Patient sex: M
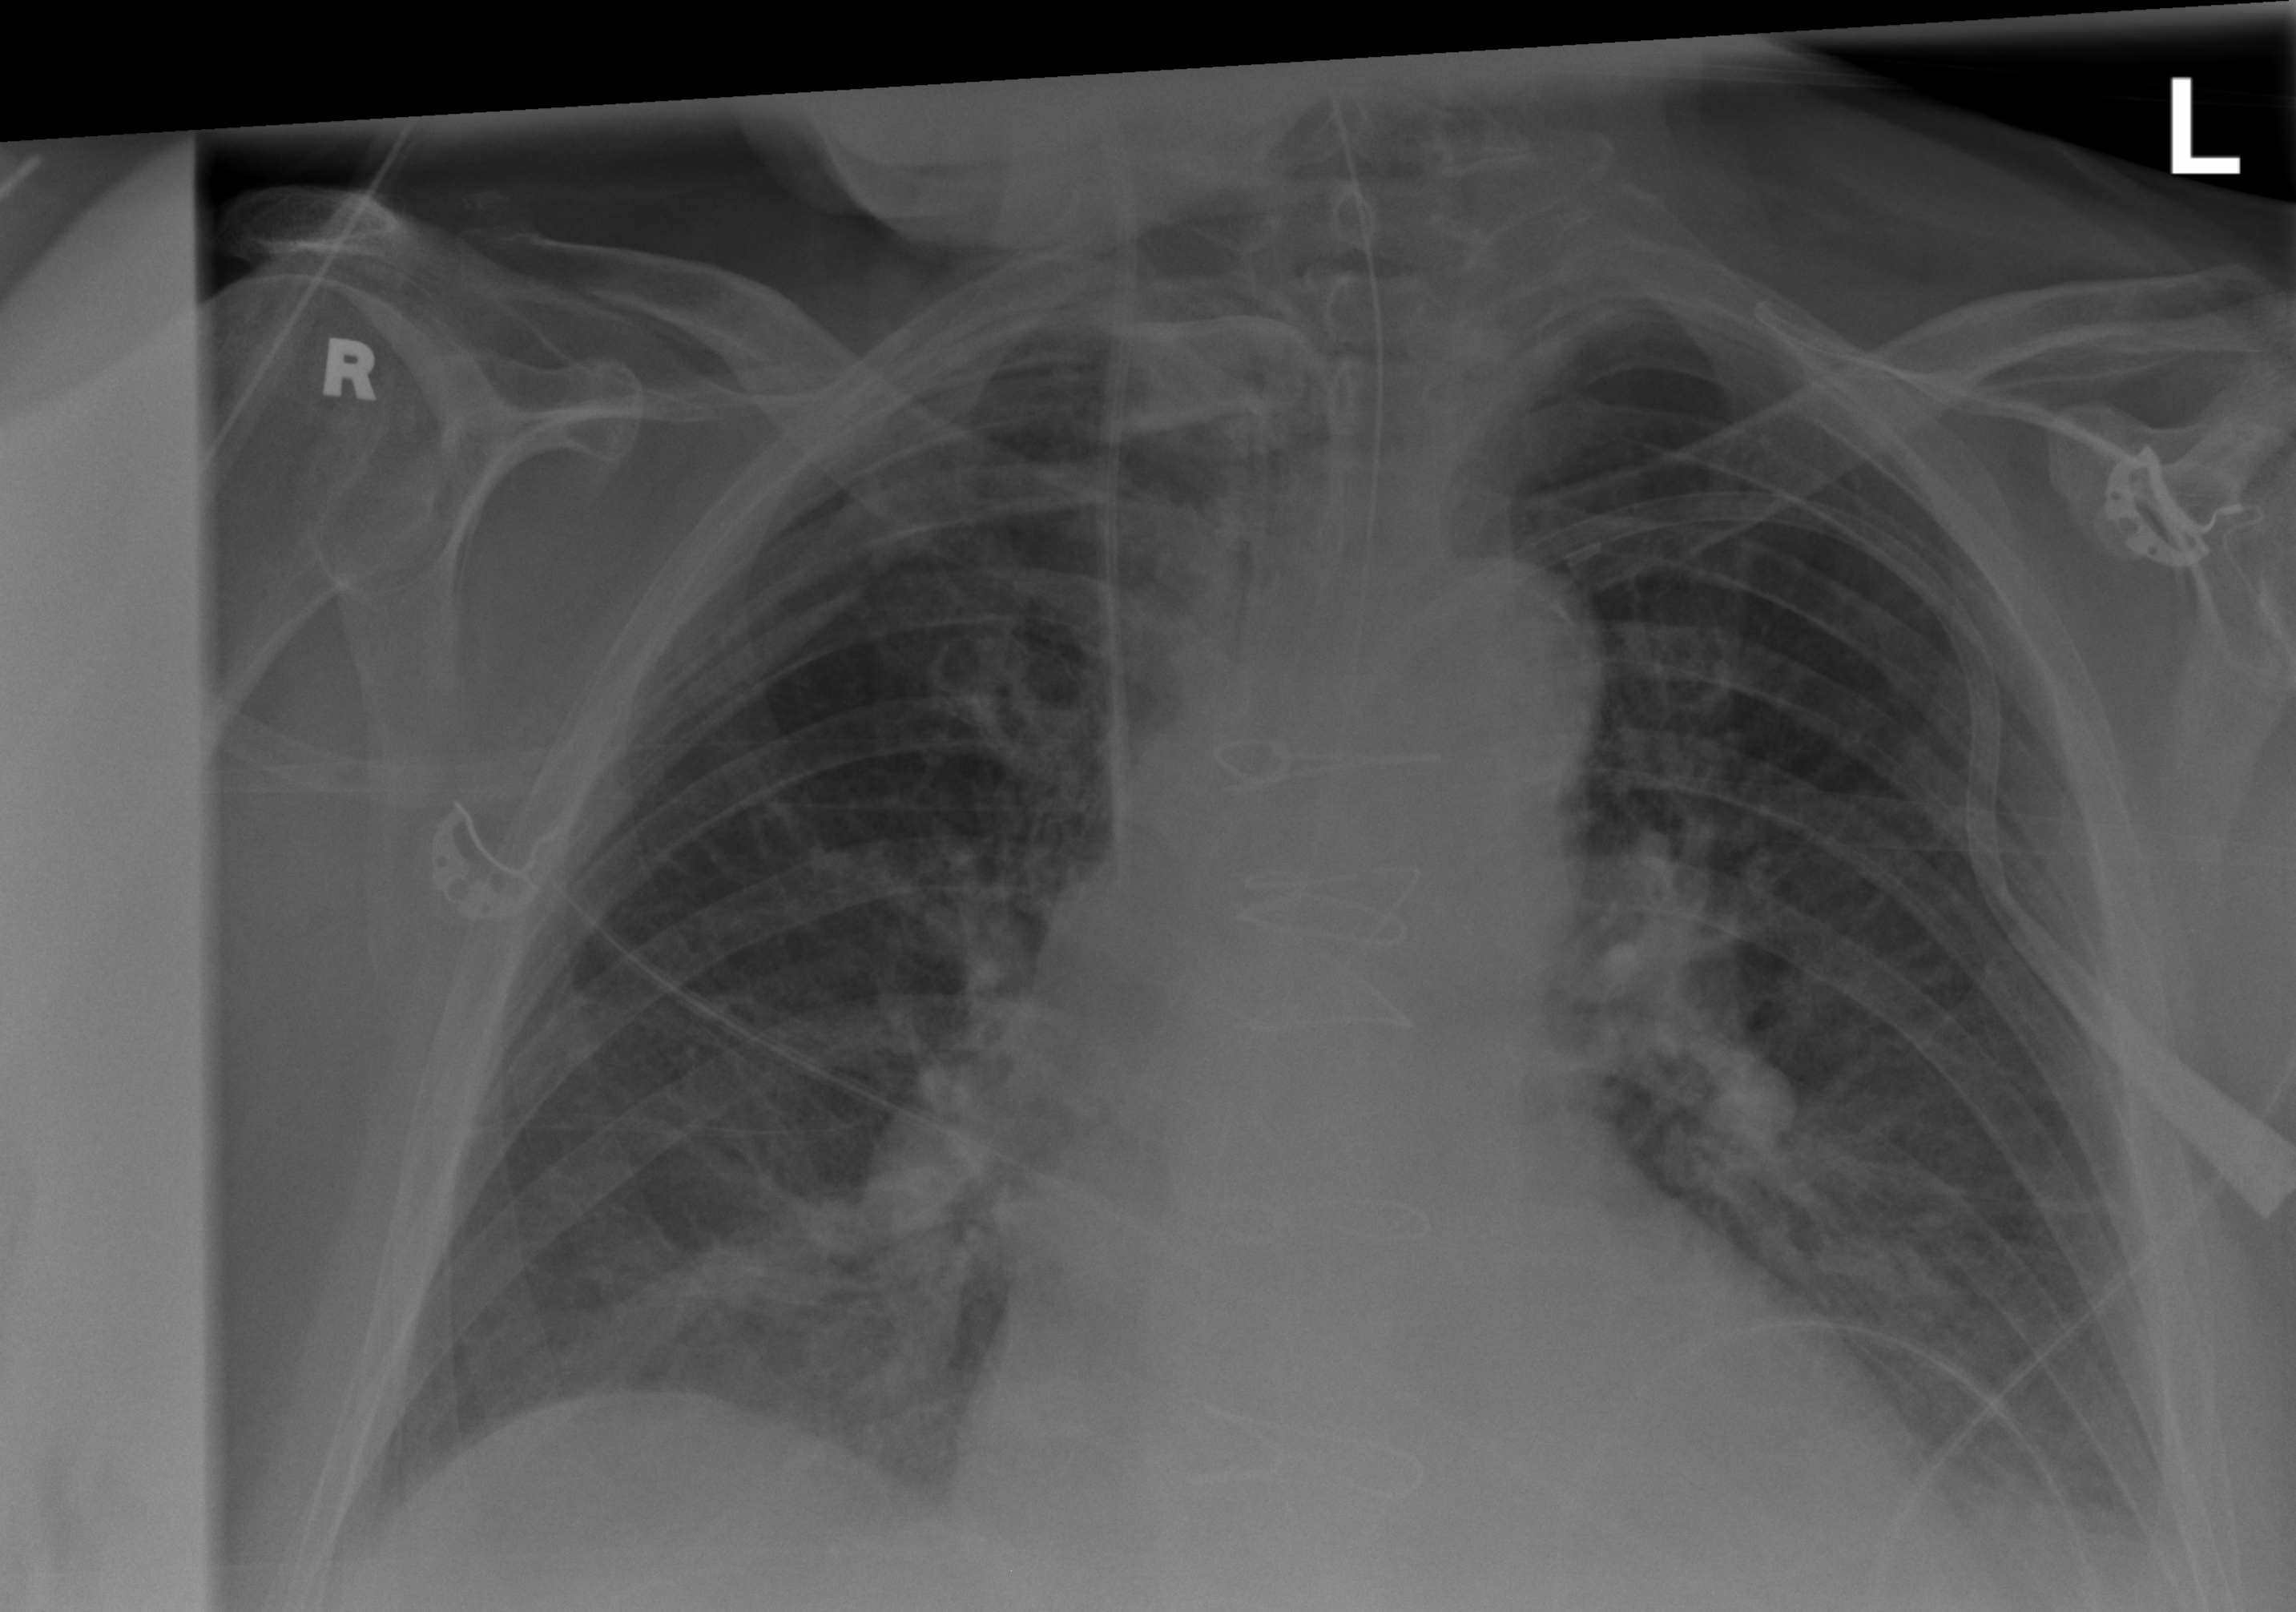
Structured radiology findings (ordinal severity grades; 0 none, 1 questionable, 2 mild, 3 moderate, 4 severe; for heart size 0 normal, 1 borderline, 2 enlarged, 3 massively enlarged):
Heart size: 0
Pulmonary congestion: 0
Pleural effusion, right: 0
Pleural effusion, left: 2
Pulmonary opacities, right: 0
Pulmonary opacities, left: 2
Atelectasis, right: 2
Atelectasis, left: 2